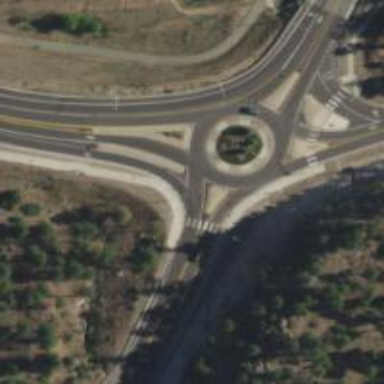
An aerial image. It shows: Roundabout at tertiary road junction.